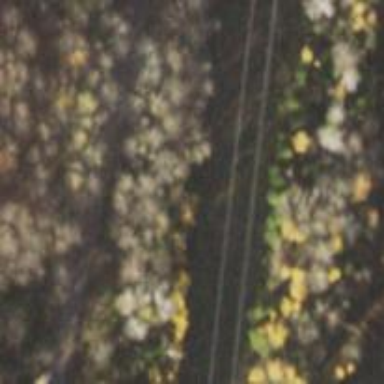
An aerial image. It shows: Abandoned road.